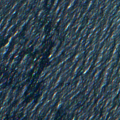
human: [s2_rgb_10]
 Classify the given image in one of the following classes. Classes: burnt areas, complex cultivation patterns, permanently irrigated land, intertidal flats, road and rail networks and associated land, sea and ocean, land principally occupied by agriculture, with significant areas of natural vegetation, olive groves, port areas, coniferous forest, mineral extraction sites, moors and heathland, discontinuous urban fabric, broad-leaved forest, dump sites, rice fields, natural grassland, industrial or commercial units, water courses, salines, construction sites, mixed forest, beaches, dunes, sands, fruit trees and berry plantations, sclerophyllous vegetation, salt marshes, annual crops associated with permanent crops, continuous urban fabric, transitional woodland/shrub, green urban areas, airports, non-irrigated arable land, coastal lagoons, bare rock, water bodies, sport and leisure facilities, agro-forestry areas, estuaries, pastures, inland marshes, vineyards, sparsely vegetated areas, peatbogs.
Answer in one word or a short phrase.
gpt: sea and ocean